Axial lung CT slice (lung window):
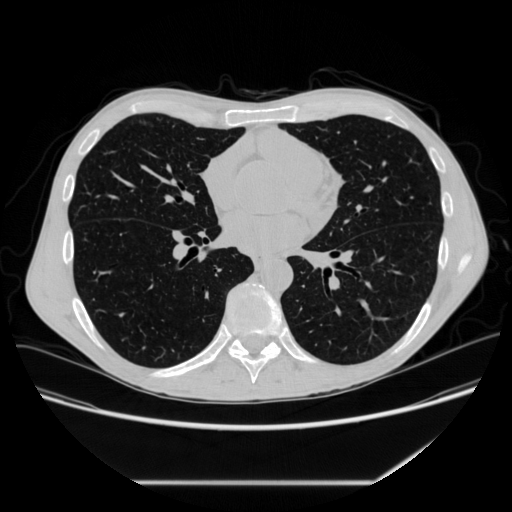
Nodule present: no